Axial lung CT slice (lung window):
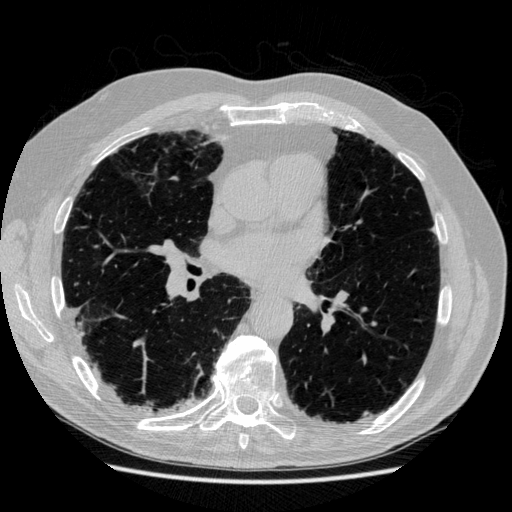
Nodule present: no